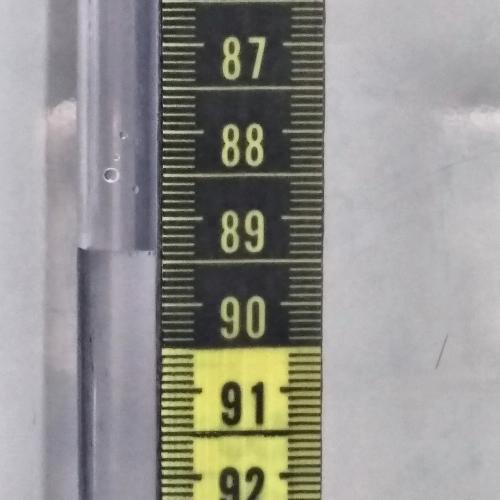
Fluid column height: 89.4 cm